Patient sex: F
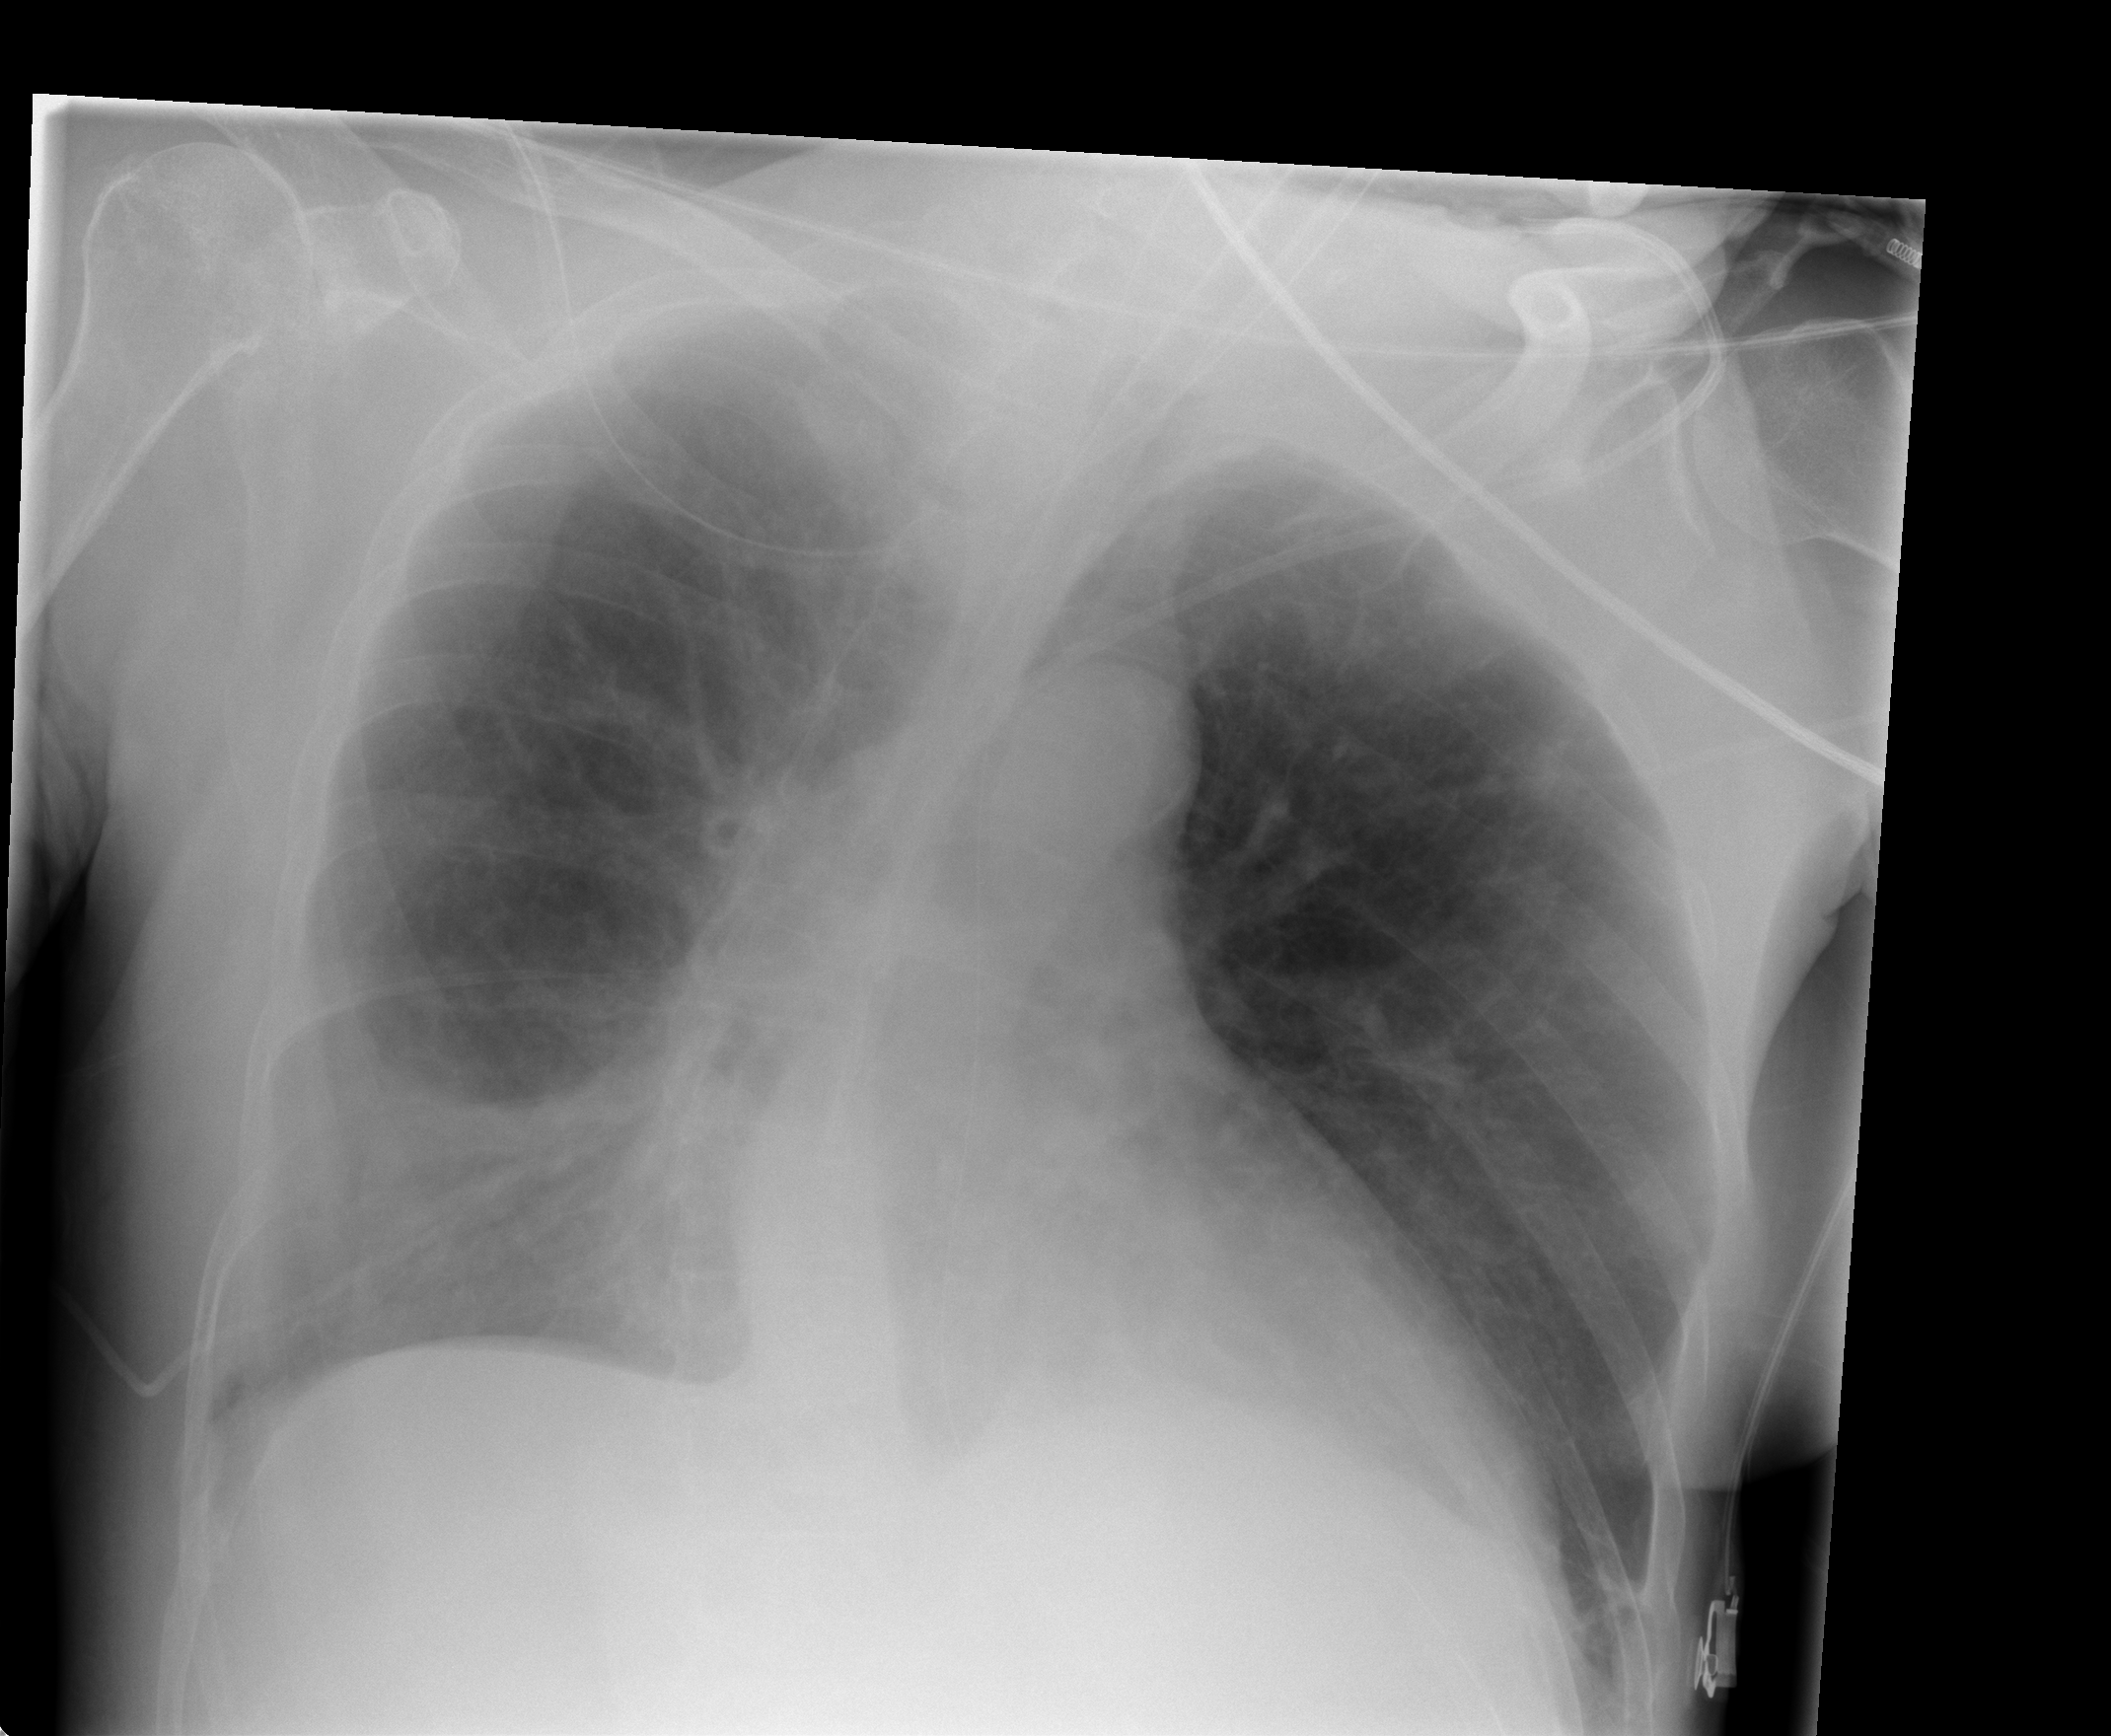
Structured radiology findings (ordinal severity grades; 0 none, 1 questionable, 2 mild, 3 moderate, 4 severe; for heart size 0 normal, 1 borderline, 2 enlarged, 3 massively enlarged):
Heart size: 0
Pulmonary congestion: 0
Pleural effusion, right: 0
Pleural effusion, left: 0
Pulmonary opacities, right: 3
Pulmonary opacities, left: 0
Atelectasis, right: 2
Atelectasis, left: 2